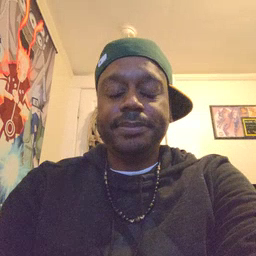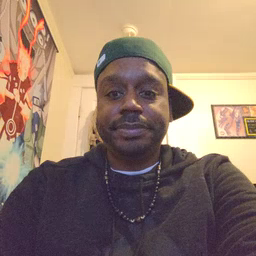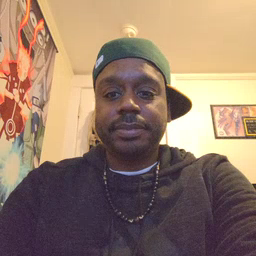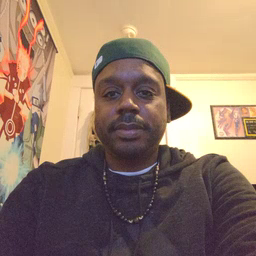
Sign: mom